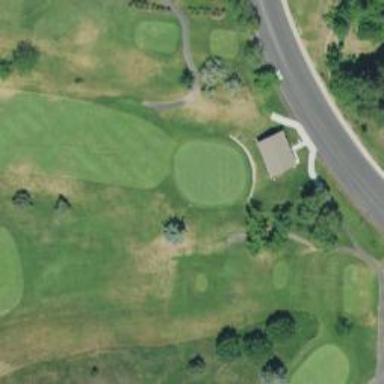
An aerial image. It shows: View of golf hole.